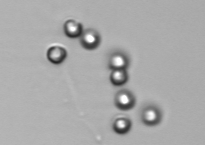
Label: Phaeocystis